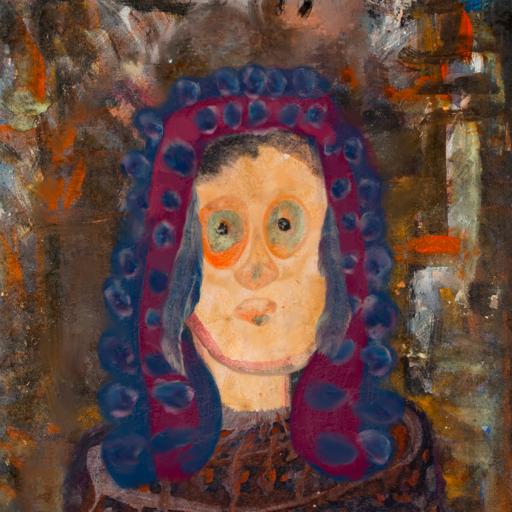
Background: GypsyQueen, Head And Neck Front: Childish, Face Front: Childish, Bust: Hypocrite, Hair Front: Hill_Girl, Head Accessory: Blank, Second Necklace: Blank, Necklace: Blank, Baby: Blank